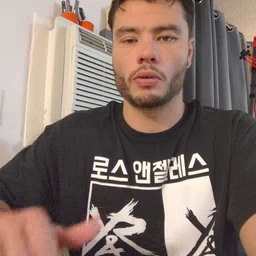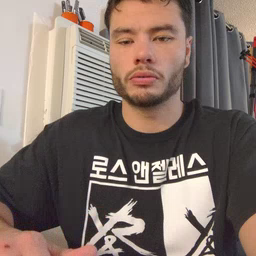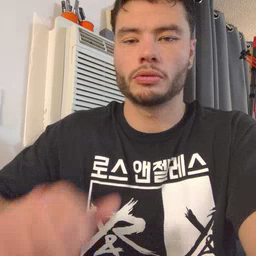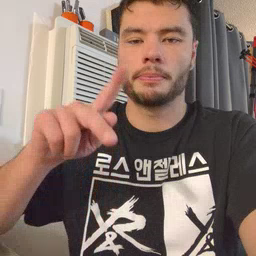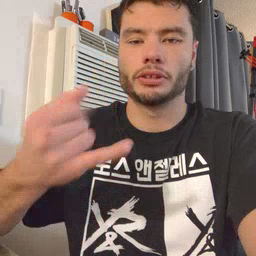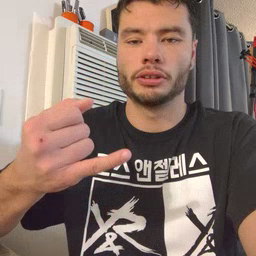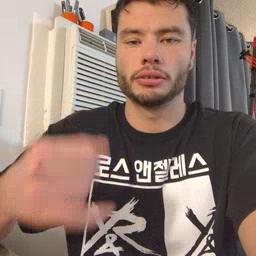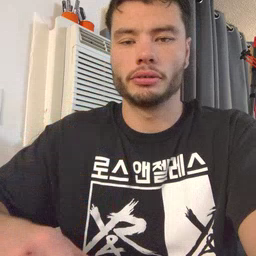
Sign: pajamas